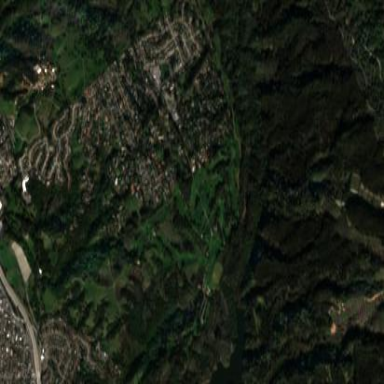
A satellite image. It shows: Golf course surrounded by greenery.